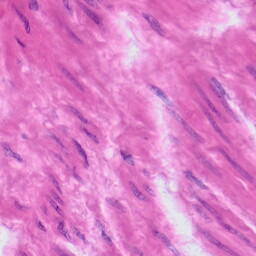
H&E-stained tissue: Prostate